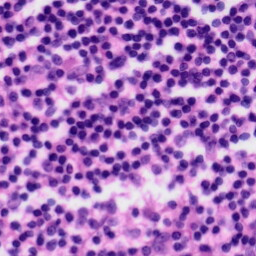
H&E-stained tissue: Tonsil